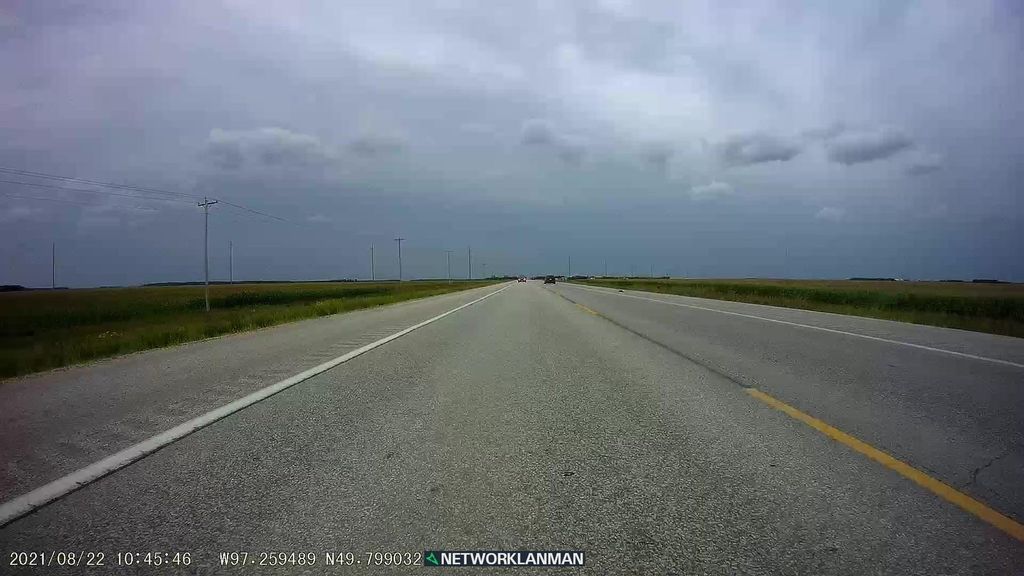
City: winnipeg